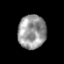
Tissue: prostate
Cell type: T cells
Senescence score: 0.3573
Nuclear area (px): 924
Mean DAPI intensity: 151.302